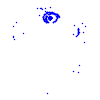
Particle: kaon